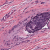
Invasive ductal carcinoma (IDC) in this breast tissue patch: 1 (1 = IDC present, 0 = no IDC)